Field crop: maize
Growth stage: 2
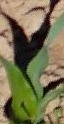
Species: maize